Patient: sex M, age 48
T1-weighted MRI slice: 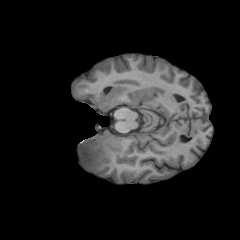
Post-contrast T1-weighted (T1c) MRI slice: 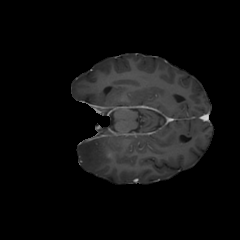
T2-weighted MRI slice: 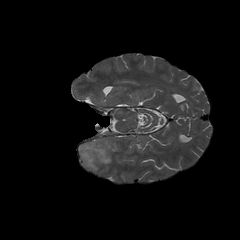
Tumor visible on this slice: yes
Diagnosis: Glioblastoma, IDH-wildtype
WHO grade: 4